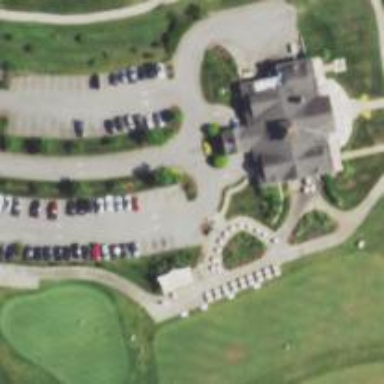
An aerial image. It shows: Service road used as golf cart path.